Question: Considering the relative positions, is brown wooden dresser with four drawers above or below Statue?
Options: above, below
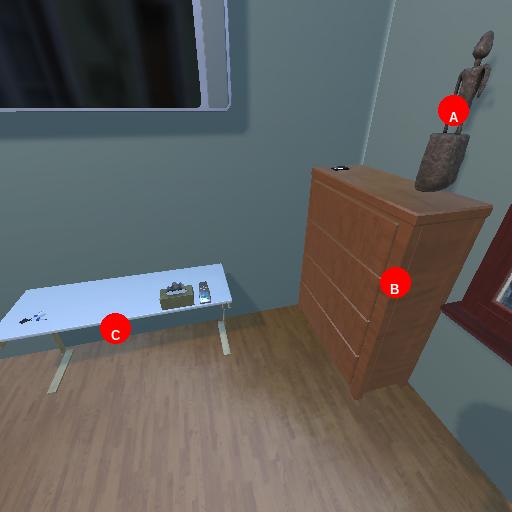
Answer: above